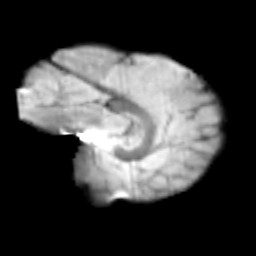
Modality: T2w
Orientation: sagittal
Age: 11
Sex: female
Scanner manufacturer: siemens
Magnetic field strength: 3 T
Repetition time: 3.8 s
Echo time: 0.07 s